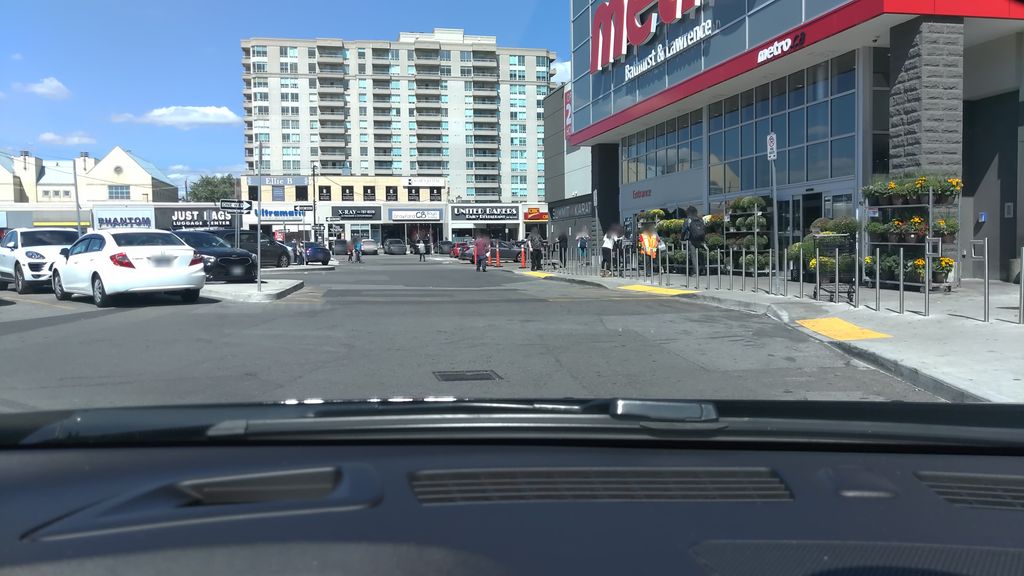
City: toronto